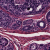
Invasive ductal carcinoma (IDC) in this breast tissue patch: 0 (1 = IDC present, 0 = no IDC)